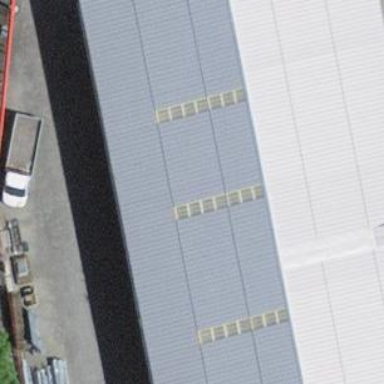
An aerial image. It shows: Commercial building.